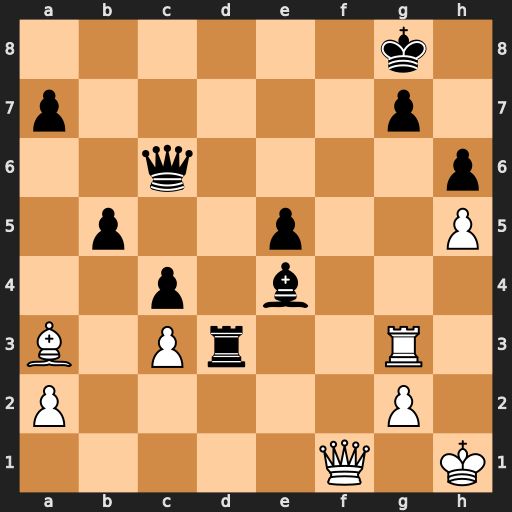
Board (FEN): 6k1/p5p1/2q4p/1p2p2P/2p1b3/B1Pr2R1/P5P1/5Q1K
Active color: w
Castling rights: -
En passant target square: -
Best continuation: Qf8+ Kh7 Rxg7#